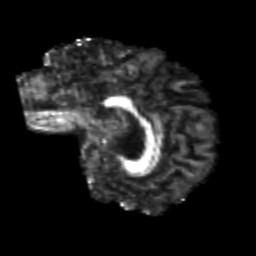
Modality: FA
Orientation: sagittal
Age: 26
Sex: male
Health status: healthy
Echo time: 0.074 s